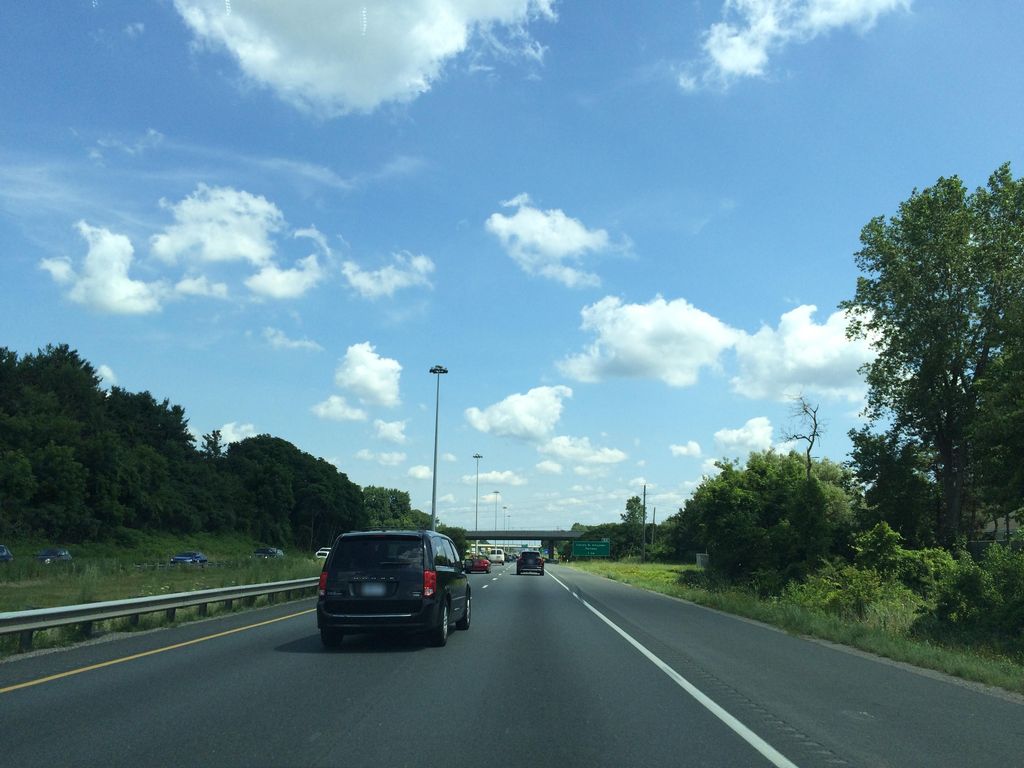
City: hamilton